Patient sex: M
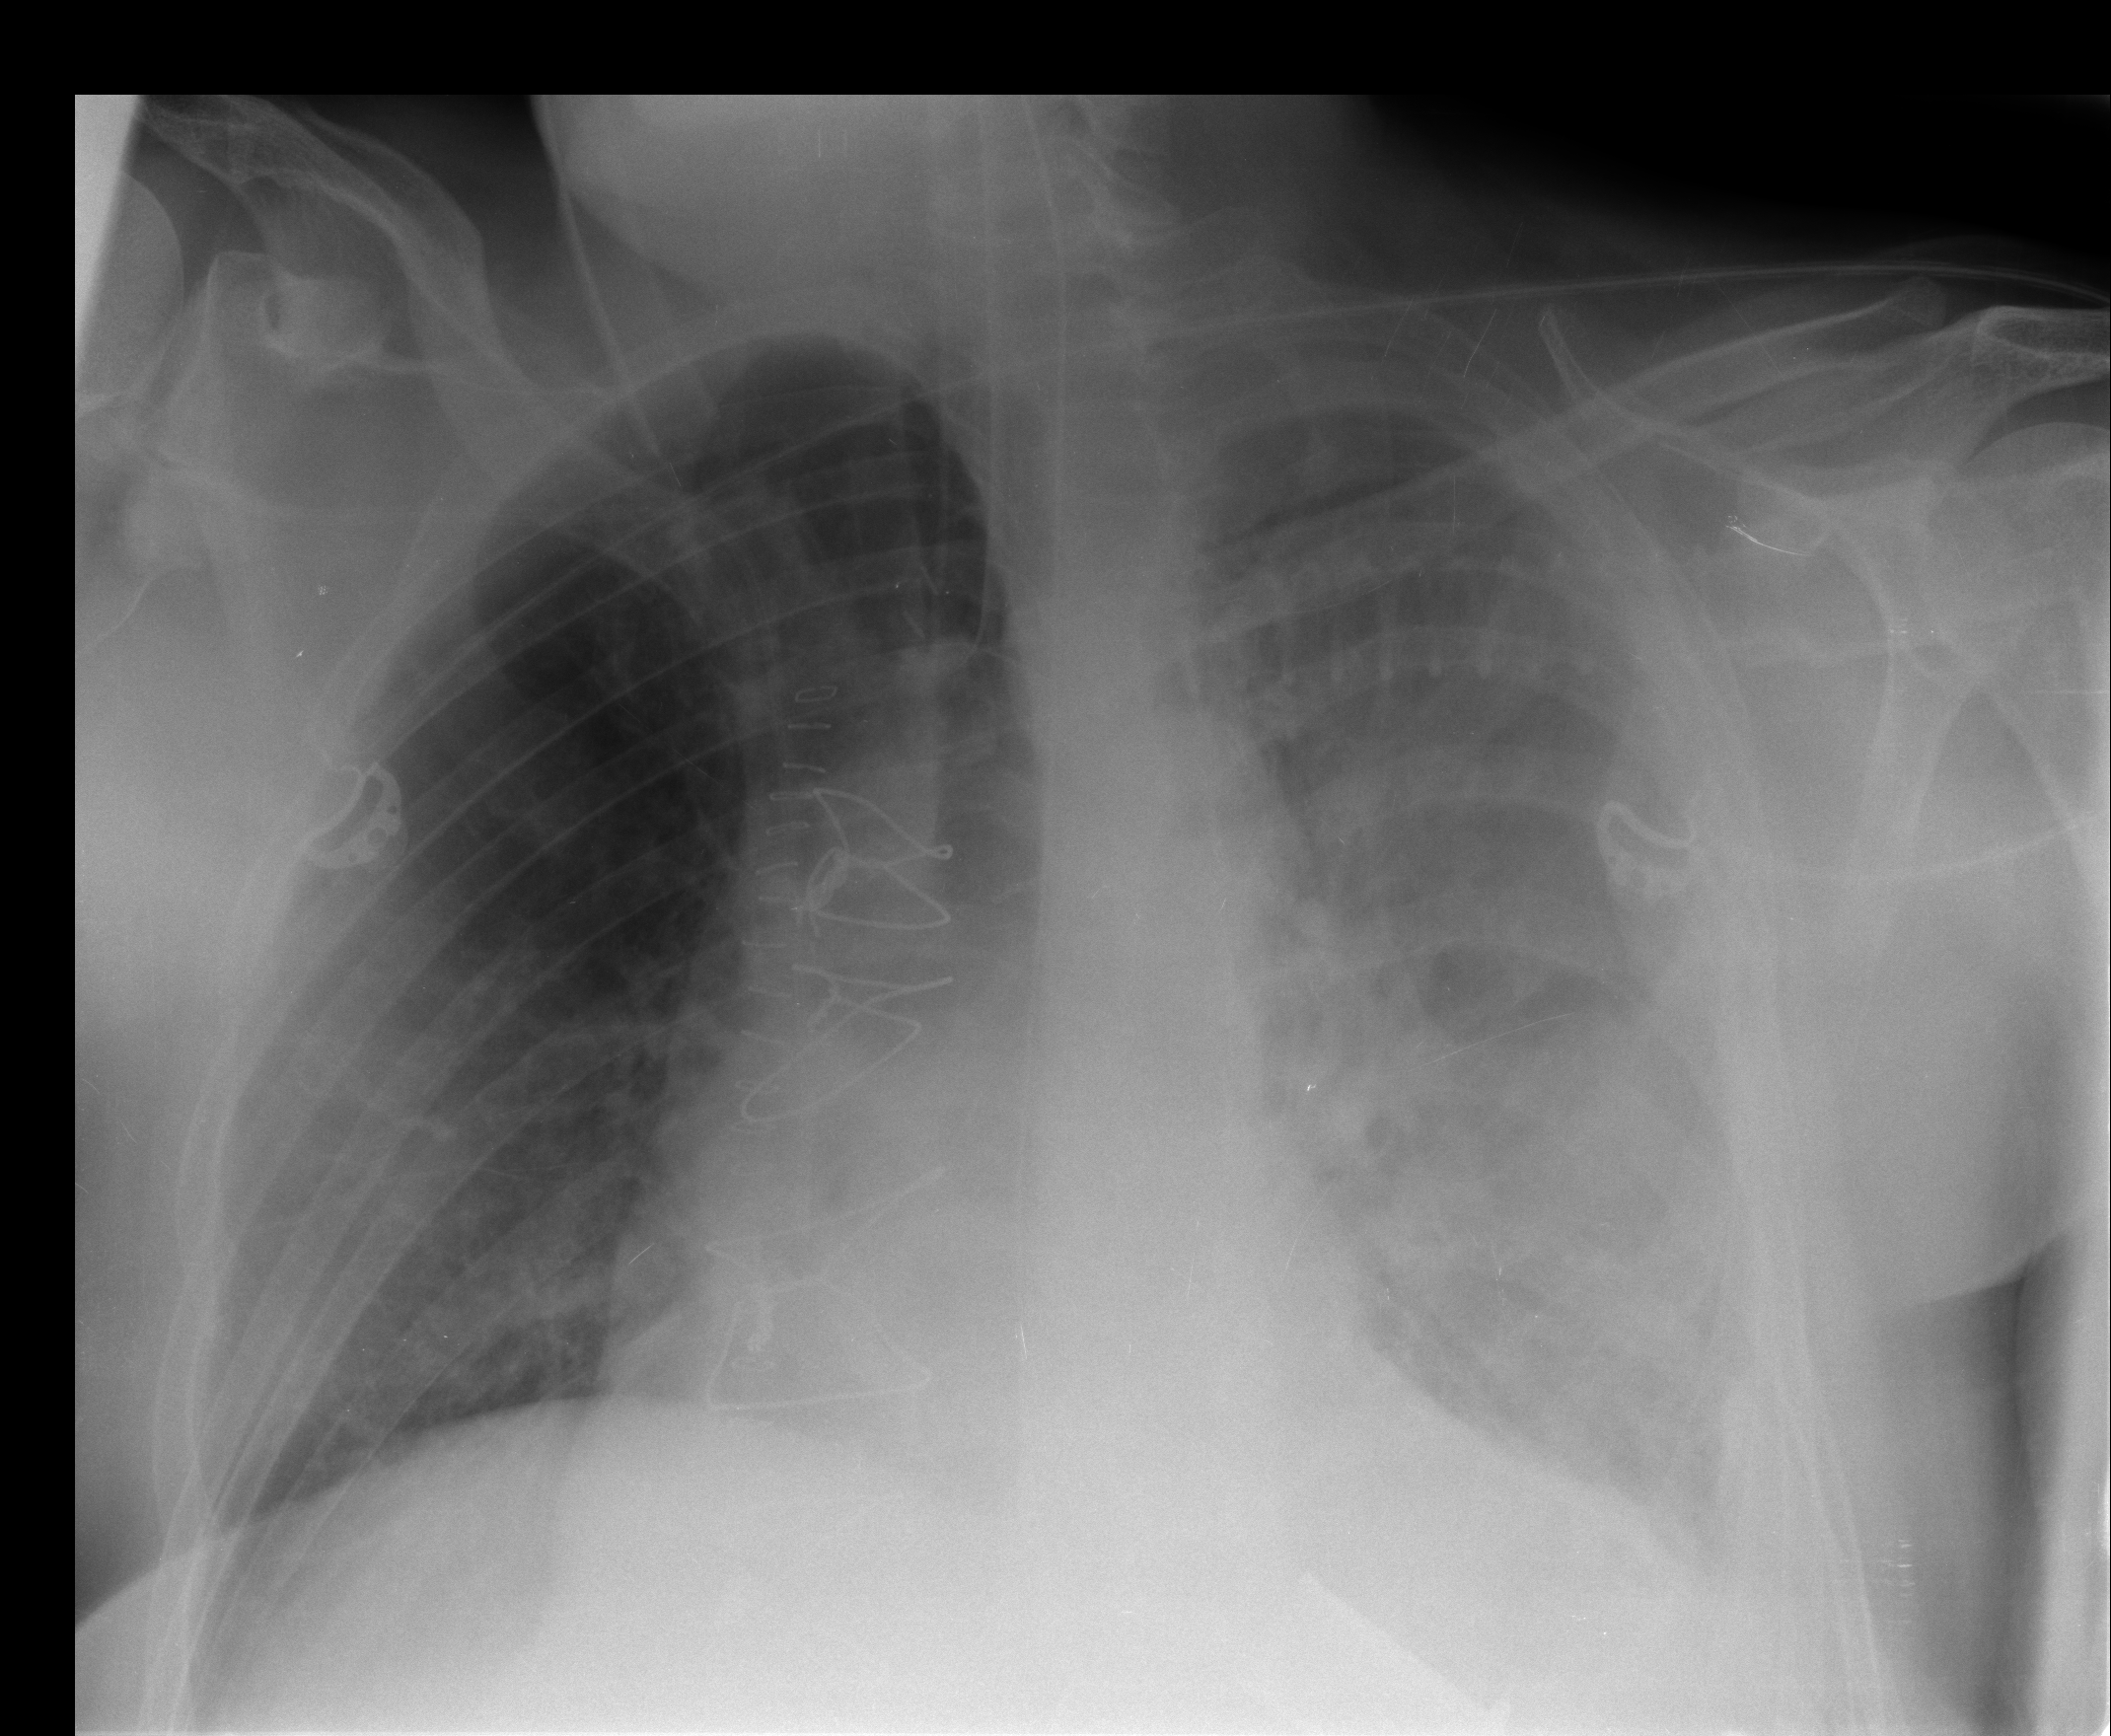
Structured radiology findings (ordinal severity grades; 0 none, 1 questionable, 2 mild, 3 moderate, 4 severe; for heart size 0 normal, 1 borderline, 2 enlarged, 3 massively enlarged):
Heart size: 2
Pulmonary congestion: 2
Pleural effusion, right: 0
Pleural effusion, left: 2
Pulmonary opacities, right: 0
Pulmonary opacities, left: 3
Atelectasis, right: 2
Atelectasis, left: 2